Question: I have a cube with attached to it would slide slightly whenever I pressed the play button. If I leave it for awhile, it would slide to other side of the screen.
Anyone know how to solve this problem without using the "freeze position"? I don't know what I messed up in my project...
This is what the object looks like:

Note: I need to use the gravity.
Thank you!
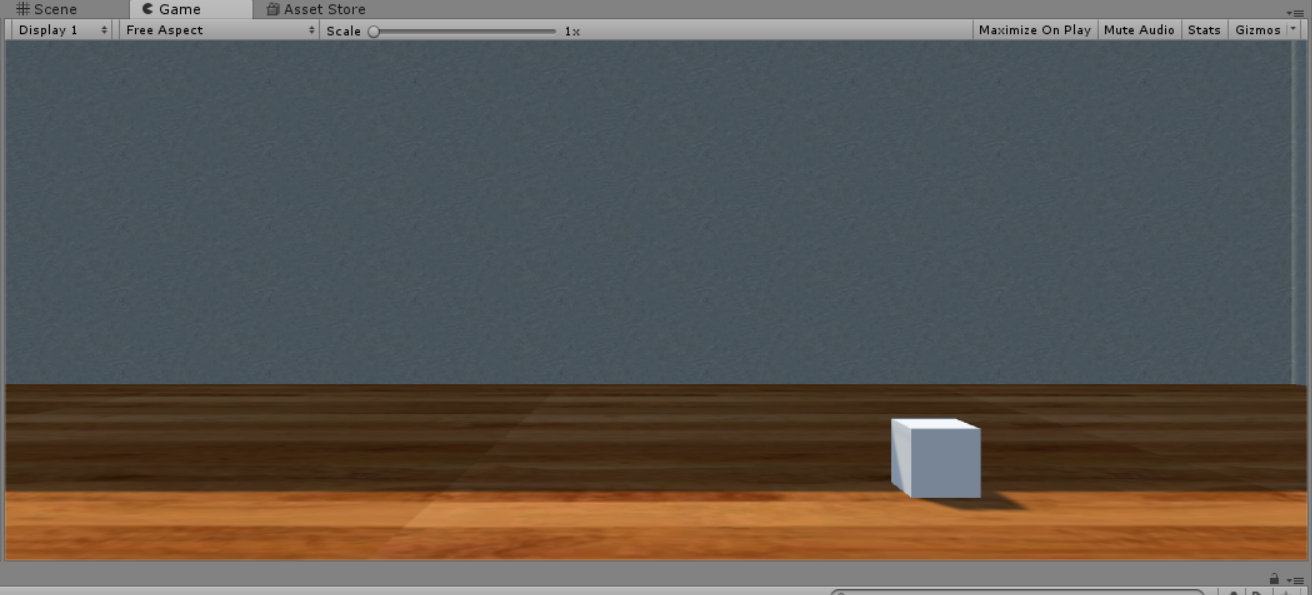
Answer: Heh! The solution here is:
# You had a rigidbody on the floor :)
You don't do that :) Never.
---
If the "floor" surface , then,
it .
You've got something strange going on, such as
- "floor" is NOT flat- a feature like "Wind" turned on- perhaps other objects invisible in the scene you have forgotten about are nudging it
PhysX does not have a "mind of it's own". There is some simple reason it is moving.
---
Let's say the "floor" is indeed on an angle, so it SHOULD move, but you WANT it to NOT move.
What you obviously do:
Just as in the real world, .
A small invisible wall will do the trick. That's PhysX!